Interaction volume radius: 5 \u00c5
Interaction volume height: 10 \u00c5
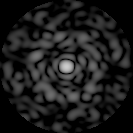
Disorder parameter: 0.8248